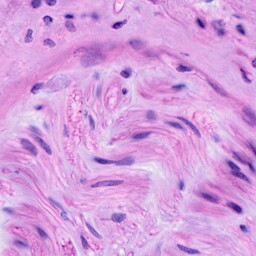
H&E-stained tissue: Breast